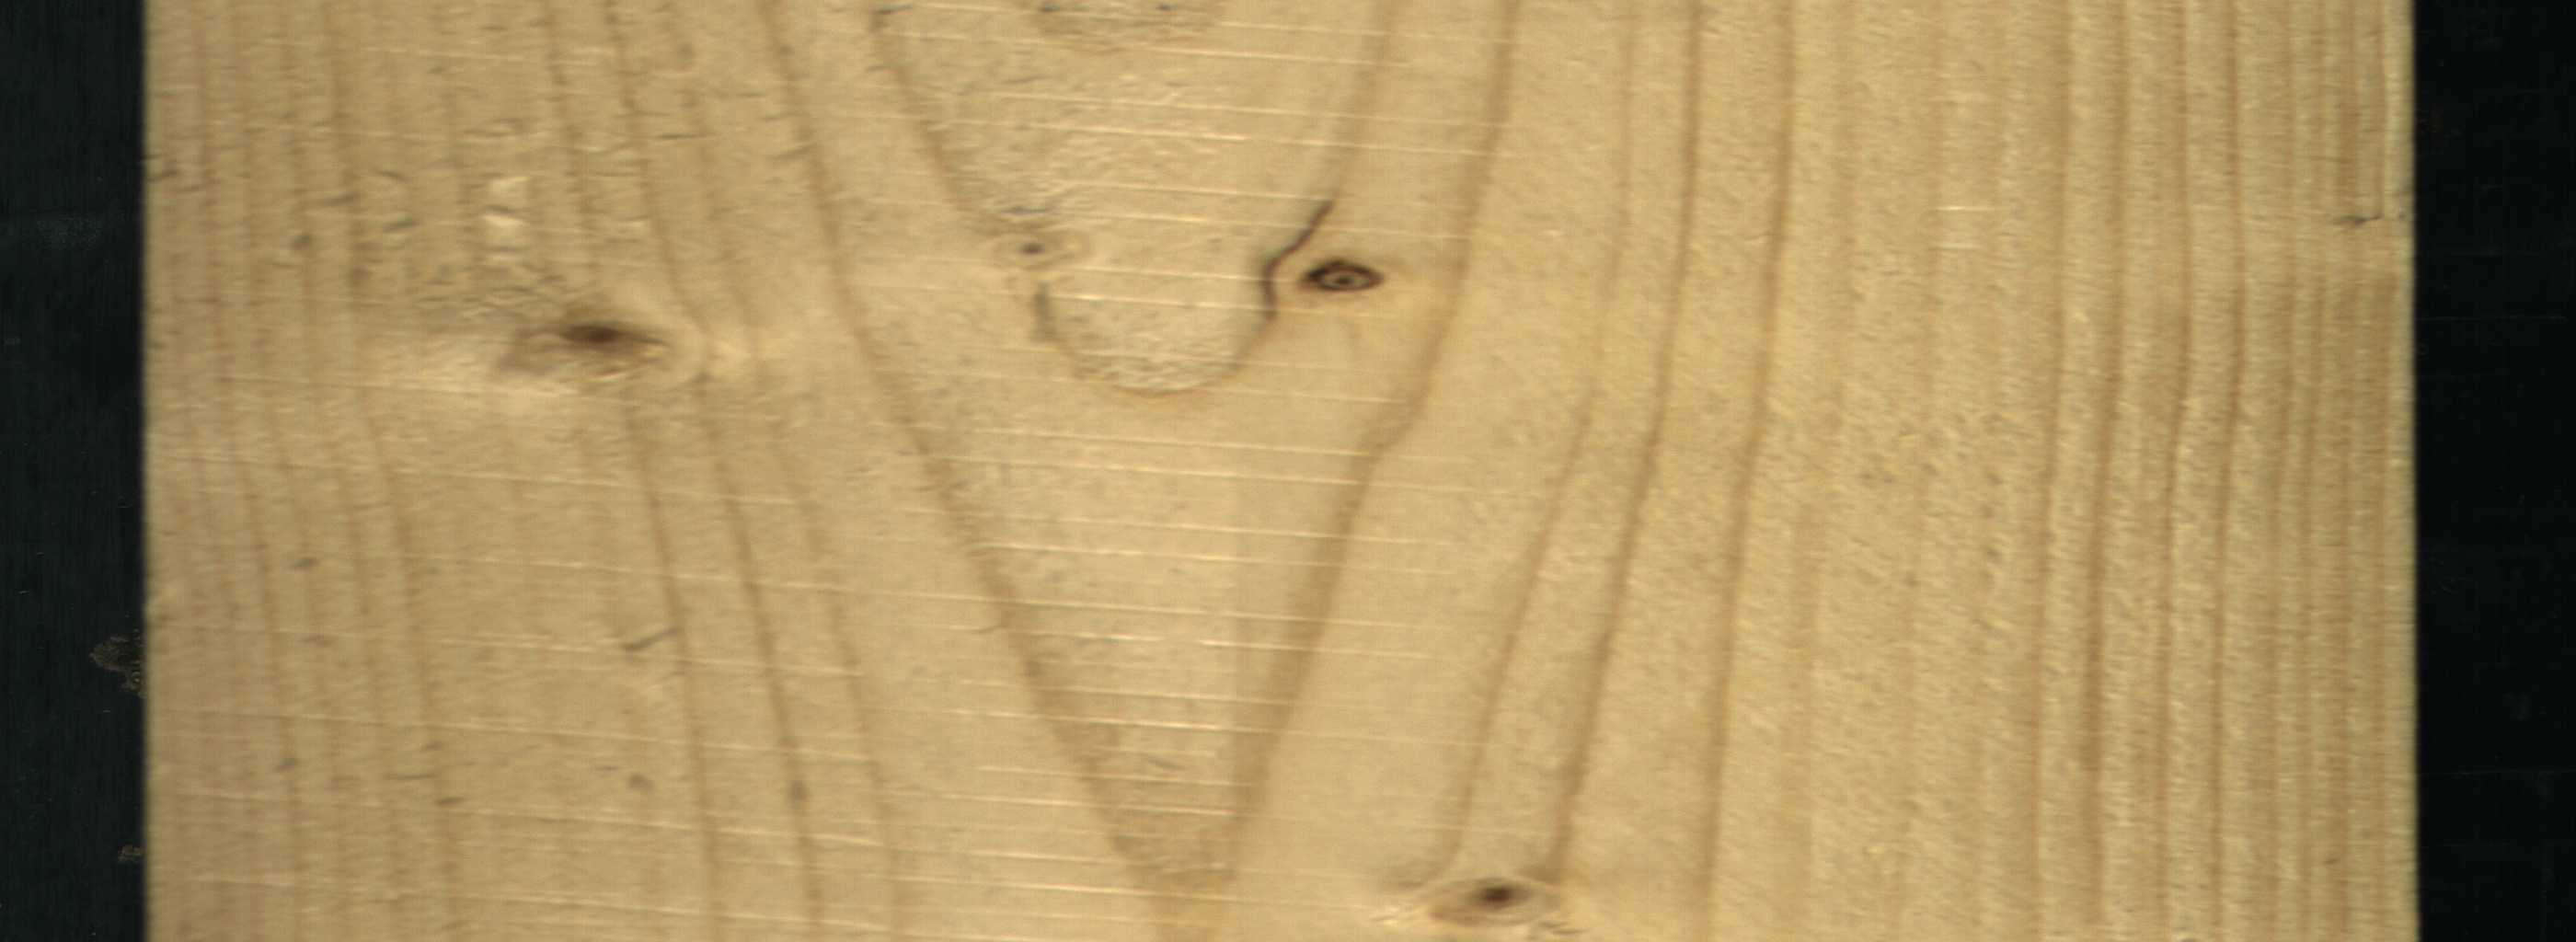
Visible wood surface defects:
Dead_Knot
Live_Knot
Live_Knot
Live_Knot